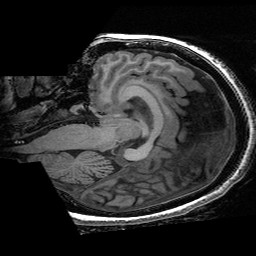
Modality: T1w
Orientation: sagittal
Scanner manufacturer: ge
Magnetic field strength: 3 T
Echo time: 0.00318 s